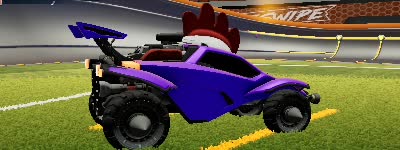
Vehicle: octane